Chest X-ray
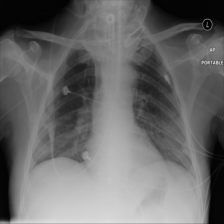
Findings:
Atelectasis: negative
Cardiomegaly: negative
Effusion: negative
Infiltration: negative
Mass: negative
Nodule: negative
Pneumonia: negative
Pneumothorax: negative
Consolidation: negative
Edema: negative
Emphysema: negative
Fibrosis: negative
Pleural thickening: positive
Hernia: negative